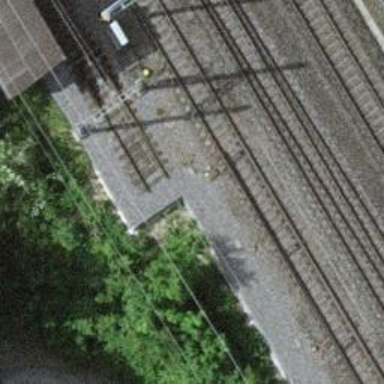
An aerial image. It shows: Railway buffer stop.